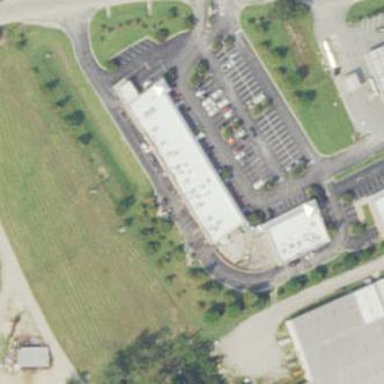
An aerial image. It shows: Retail building.